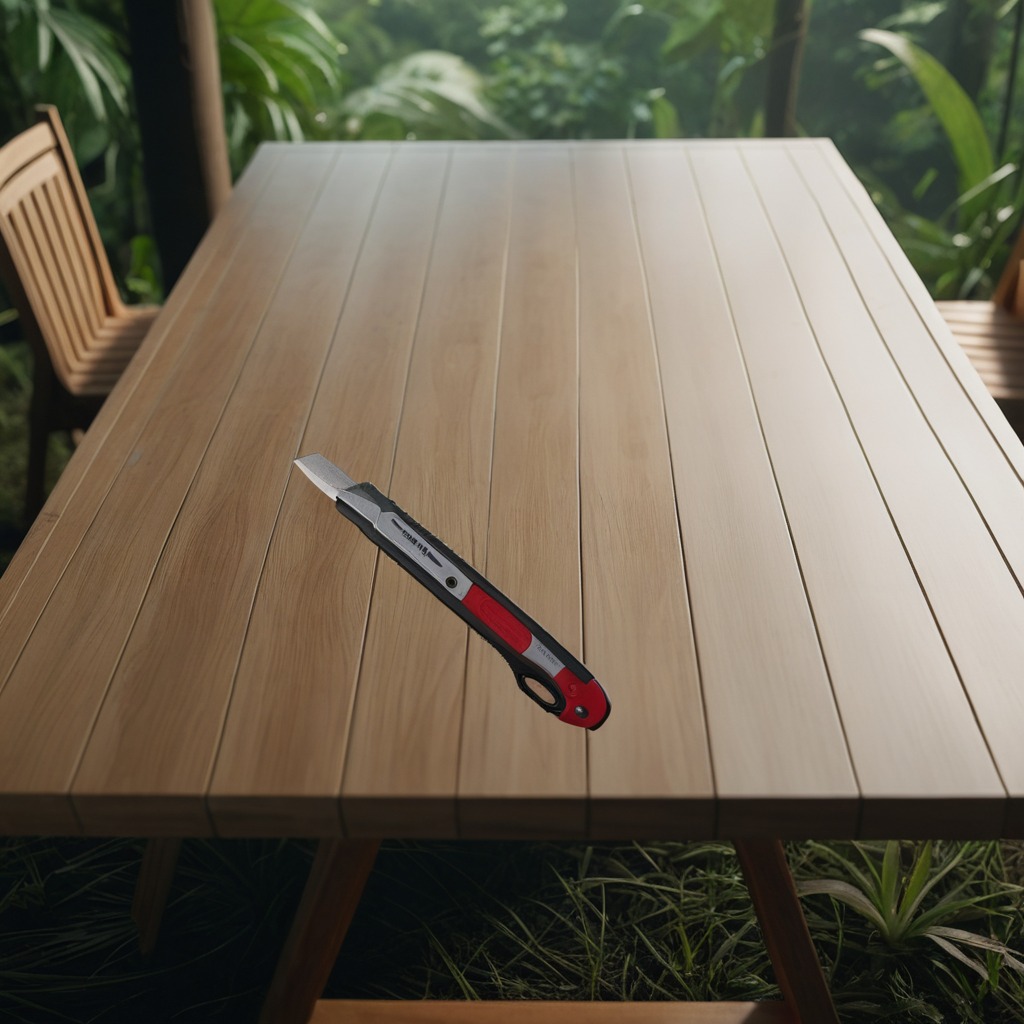
A utility knife lies on a wooden table inside a jungle field workshop tent.